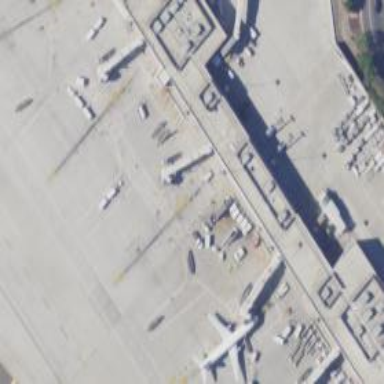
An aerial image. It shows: Jet bridge at the airport.